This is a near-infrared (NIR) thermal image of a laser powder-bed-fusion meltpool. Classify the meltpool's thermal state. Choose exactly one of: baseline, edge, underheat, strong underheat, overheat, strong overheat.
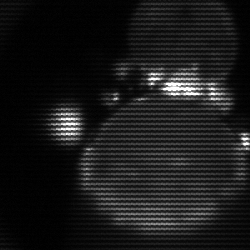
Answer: edge